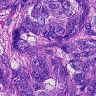
Metastatic tissue present: yes